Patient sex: M
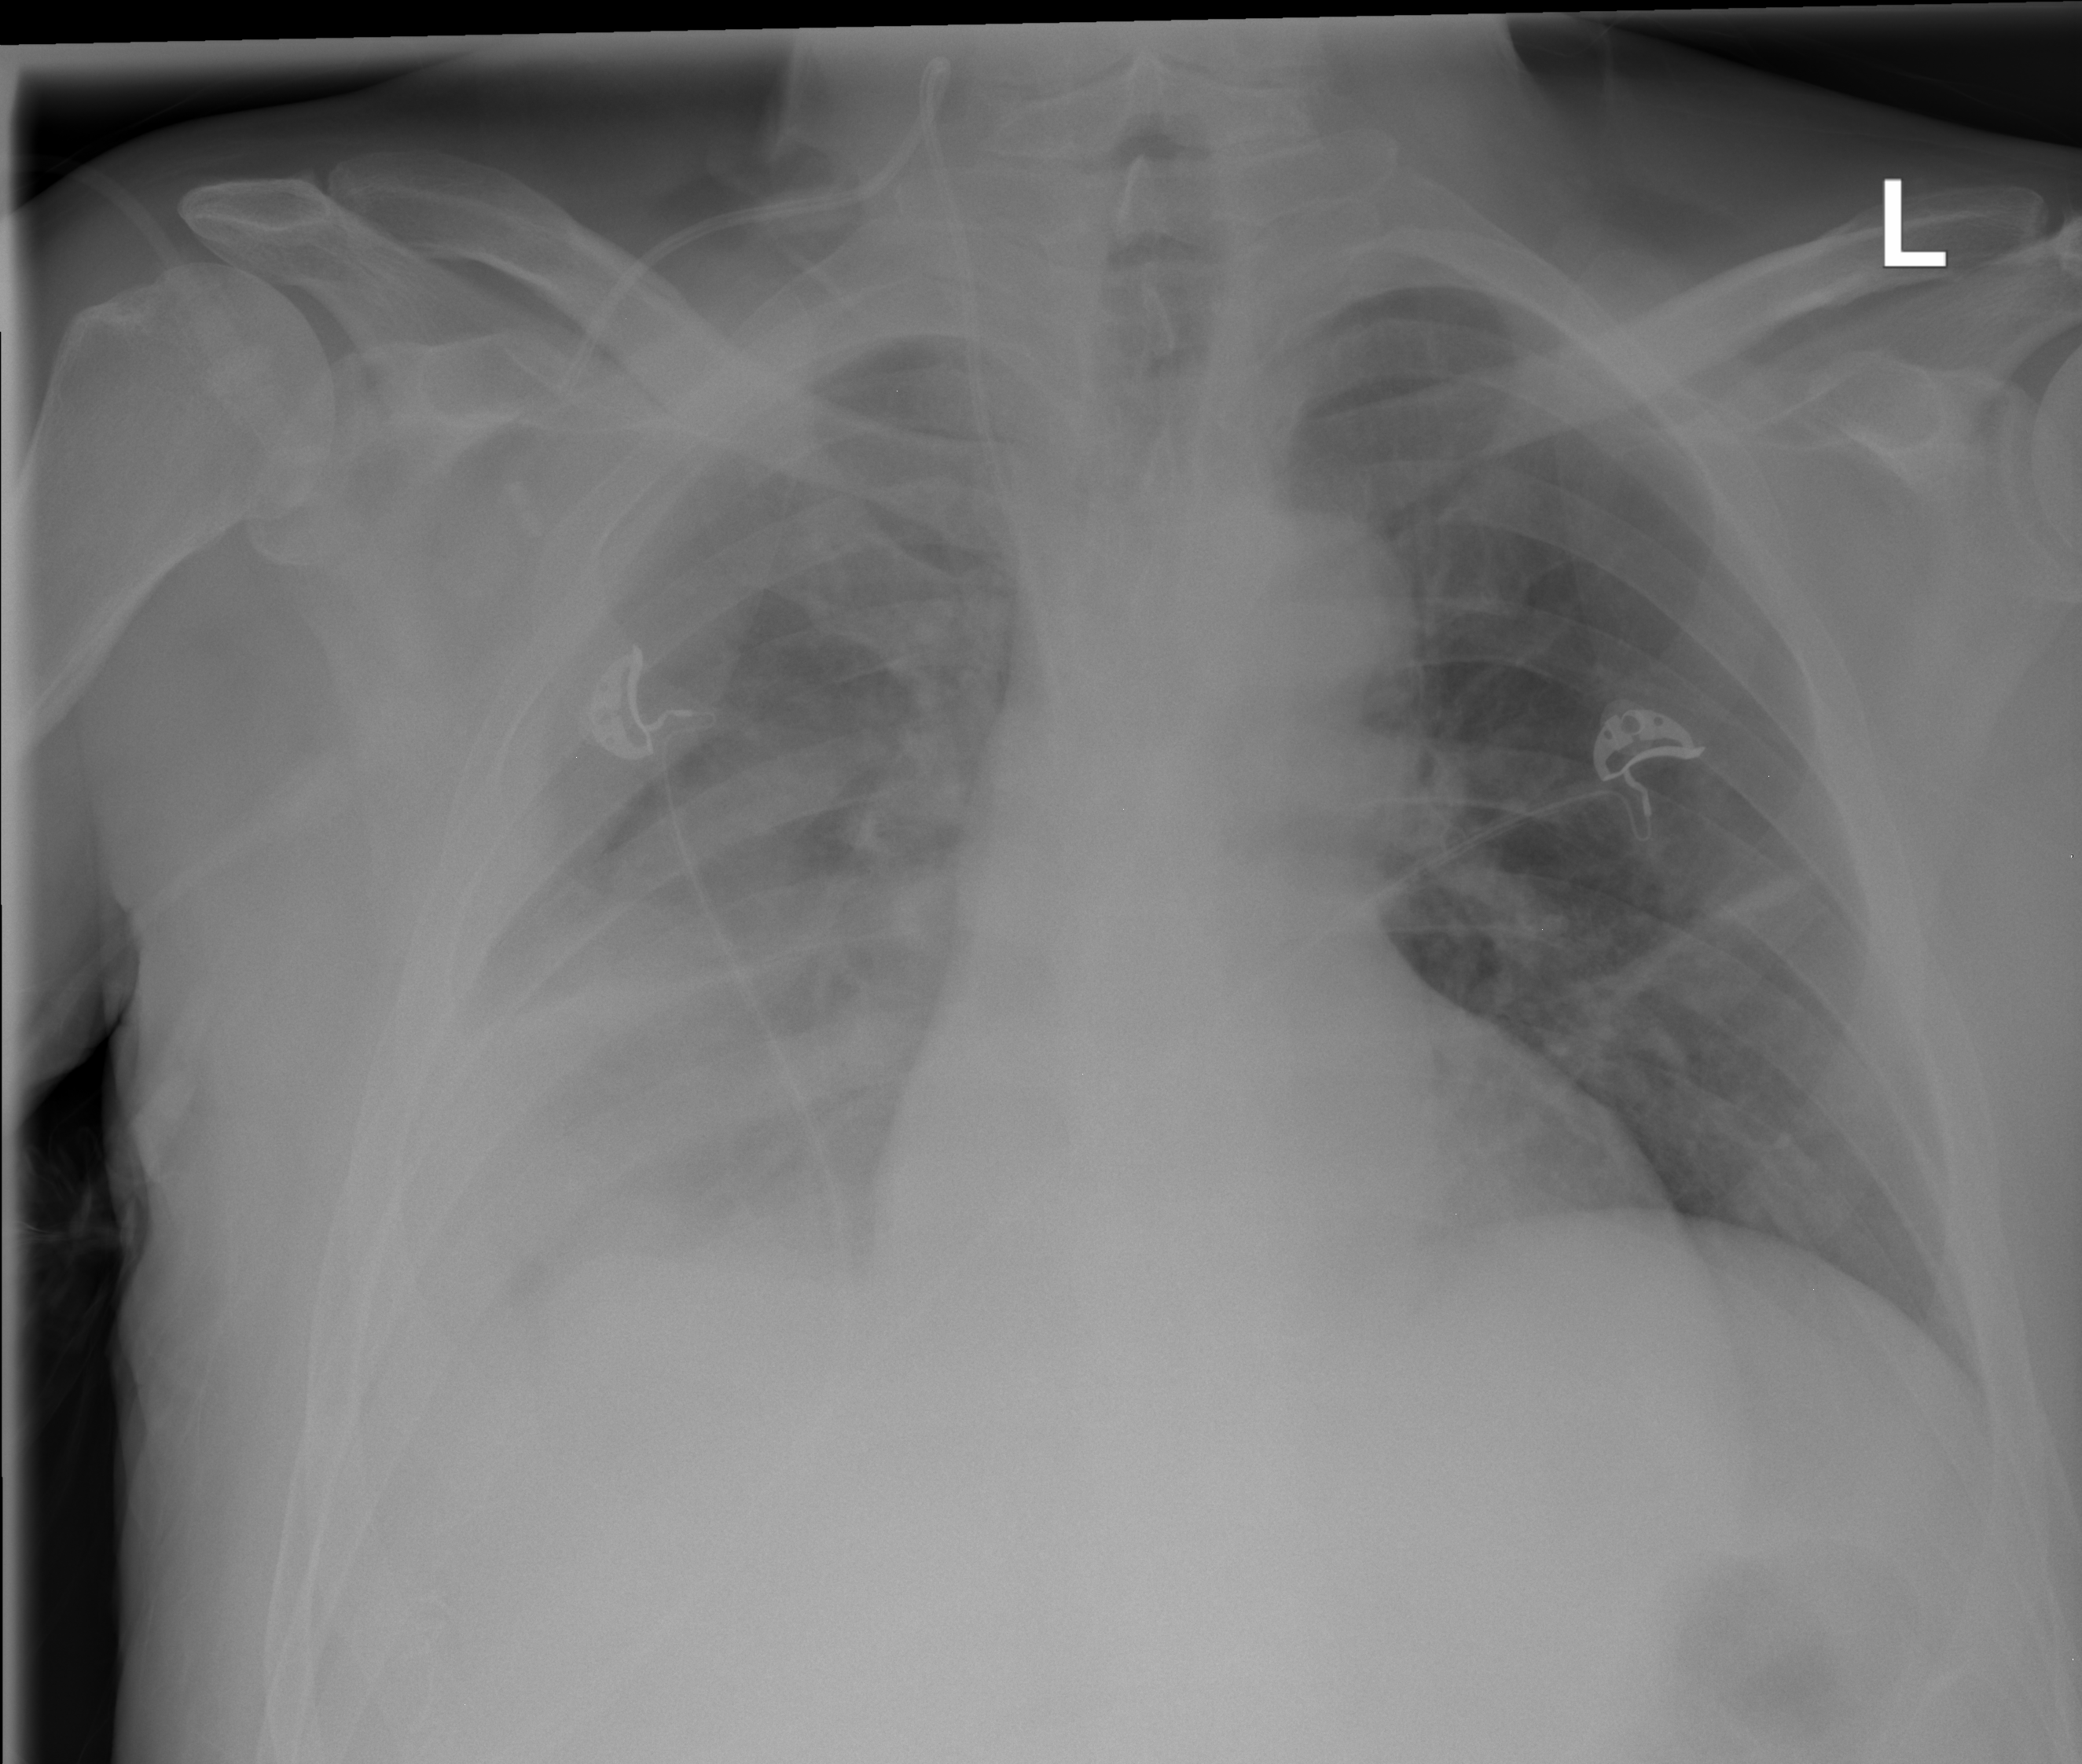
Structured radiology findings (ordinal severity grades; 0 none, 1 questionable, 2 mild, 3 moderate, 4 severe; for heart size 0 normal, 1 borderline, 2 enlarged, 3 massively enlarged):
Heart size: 2
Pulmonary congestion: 1
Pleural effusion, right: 3
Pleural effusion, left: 0
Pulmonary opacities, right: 0
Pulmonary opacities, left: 0
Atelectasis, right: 2
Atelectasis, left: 3